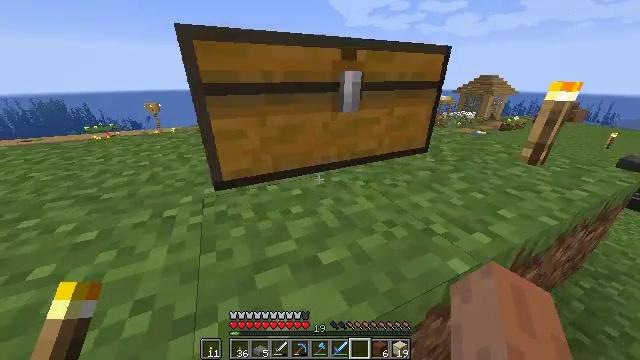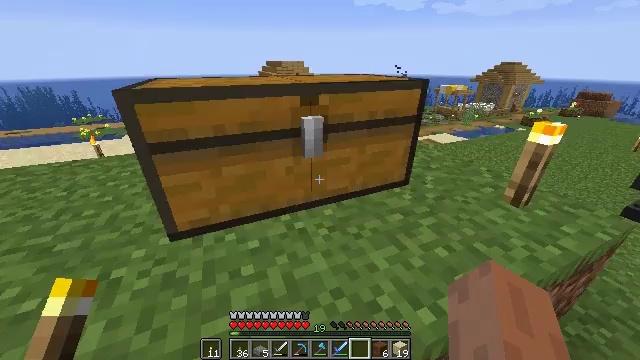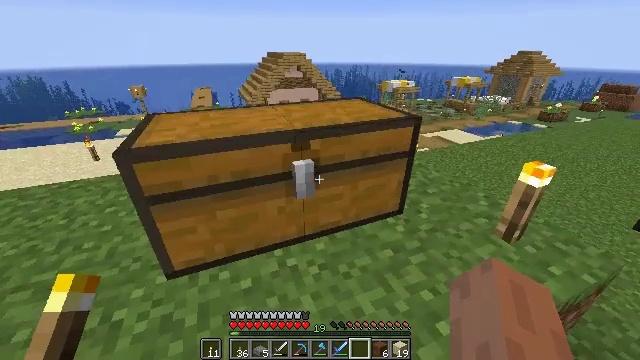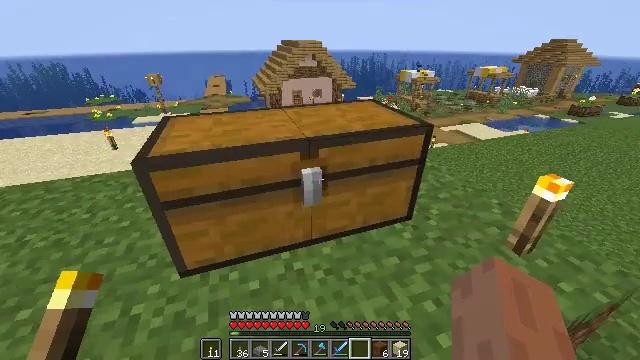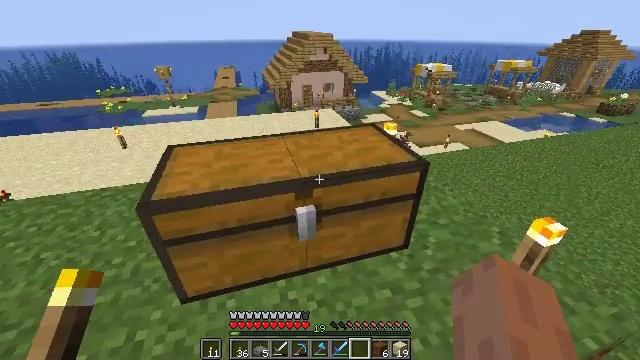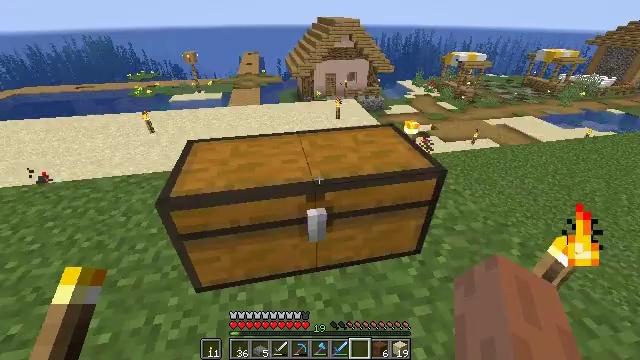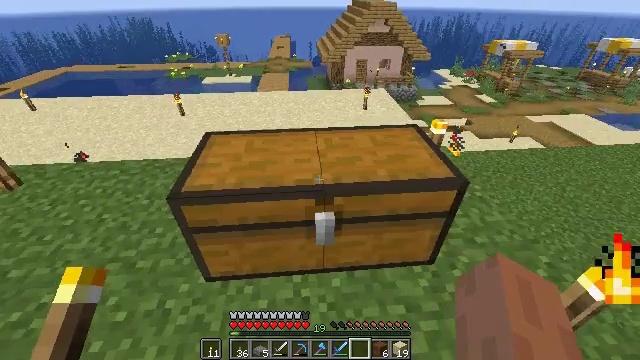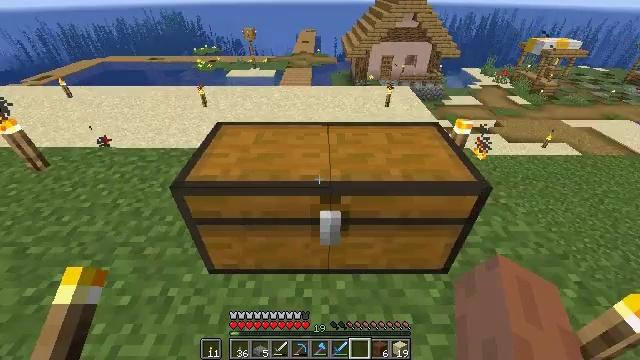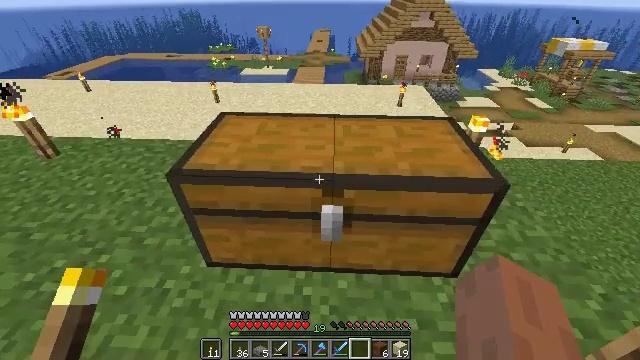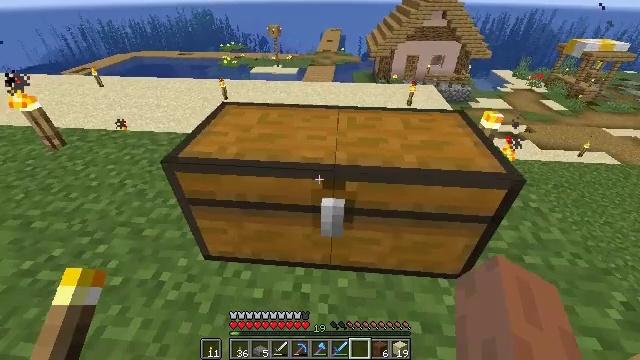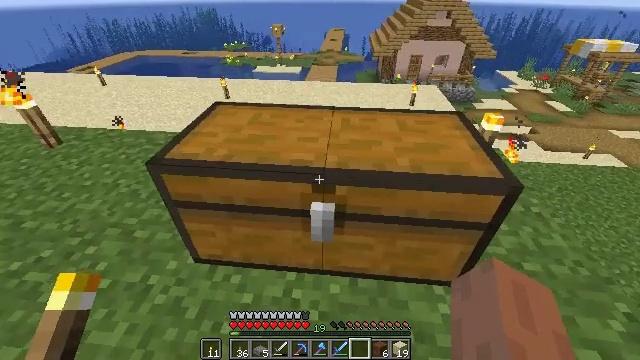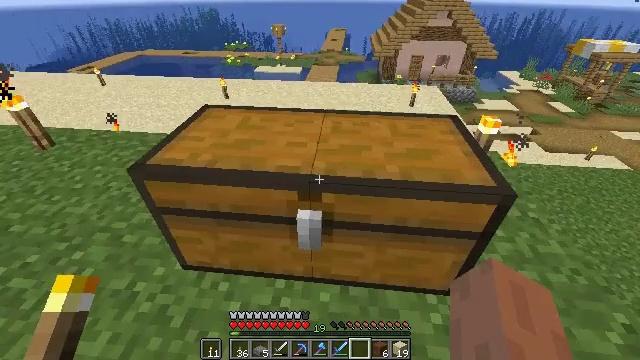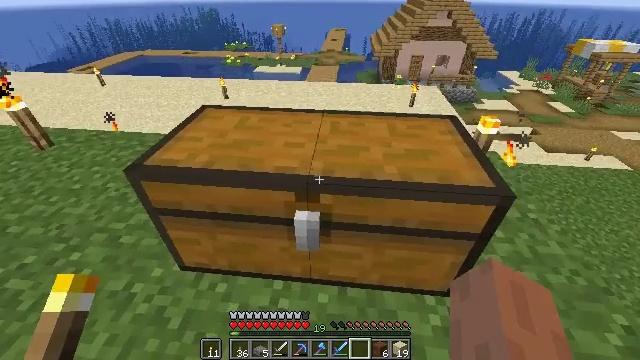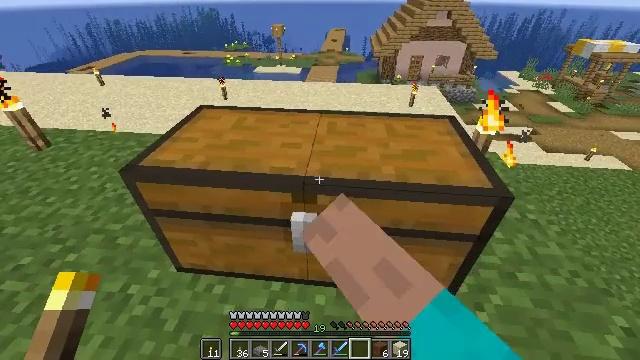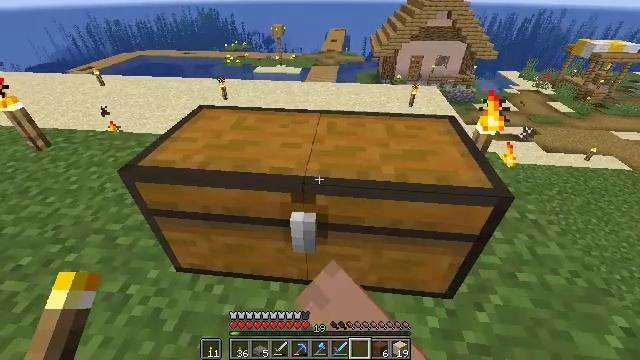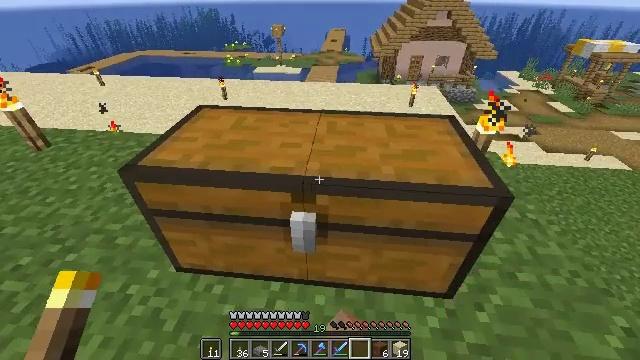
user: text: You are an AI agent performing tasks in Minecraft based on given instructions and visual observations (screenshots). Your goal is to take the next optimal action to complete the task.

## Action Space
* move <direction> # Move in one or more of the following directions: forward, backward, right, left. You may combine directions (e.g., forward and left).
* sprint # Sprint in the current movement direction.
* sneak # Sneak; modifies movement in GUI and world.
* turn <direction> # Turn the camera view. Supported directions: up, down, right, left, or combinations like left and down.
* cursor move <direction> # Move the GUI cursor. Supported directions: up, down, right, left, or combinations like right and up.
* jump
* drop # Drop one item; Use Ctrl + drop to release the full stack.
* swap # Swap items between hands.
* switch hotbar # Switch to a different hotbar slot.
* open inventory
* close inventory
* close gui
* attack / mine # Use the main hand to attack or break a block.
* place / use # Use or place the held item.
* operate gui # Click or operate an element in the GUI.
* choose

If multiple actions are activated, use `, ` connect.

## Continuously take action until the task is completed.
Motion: motion action
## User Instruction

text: Gather the chest from its place.
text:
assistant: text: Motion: move forward, sprint, turn left and down, jump
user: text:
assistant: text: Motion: move forward, sprint, turn down, jump
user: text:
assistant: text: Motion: move forward, sprint, turn left and down, jump
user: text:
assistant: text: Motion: move forward, turn left and down, jump
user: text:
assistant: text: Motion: move forward, turn left and down, jump
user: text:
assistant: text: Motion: move forward, turn left and down, jump
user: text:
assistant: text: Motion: turn left
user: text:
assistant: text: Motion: turn left
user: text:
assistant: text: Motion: turn left
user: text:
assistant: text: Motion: no_op
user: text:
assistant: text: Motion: no_op
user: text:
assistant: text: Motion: use / place
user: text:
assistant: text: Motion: use / place
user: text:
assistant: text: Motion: use / place
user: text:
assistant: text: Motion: use / place
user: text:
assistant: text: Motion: no_op
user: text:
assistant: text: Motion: open gui
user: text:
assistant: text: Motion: no_op
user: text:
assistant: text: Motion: cursor move right
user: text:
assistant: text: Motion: cursor move right
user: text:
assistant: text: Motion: no_op
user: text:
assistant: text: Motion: no_op
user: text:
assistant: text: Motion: cursor move right
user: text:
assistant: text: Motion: no_op
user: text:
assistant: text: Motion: no_op
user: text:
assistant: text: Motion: no_op
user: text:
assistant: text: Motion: no_op
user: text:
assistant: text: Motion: no_op
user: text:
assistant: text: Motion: no_op
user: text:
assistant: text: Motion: no_op